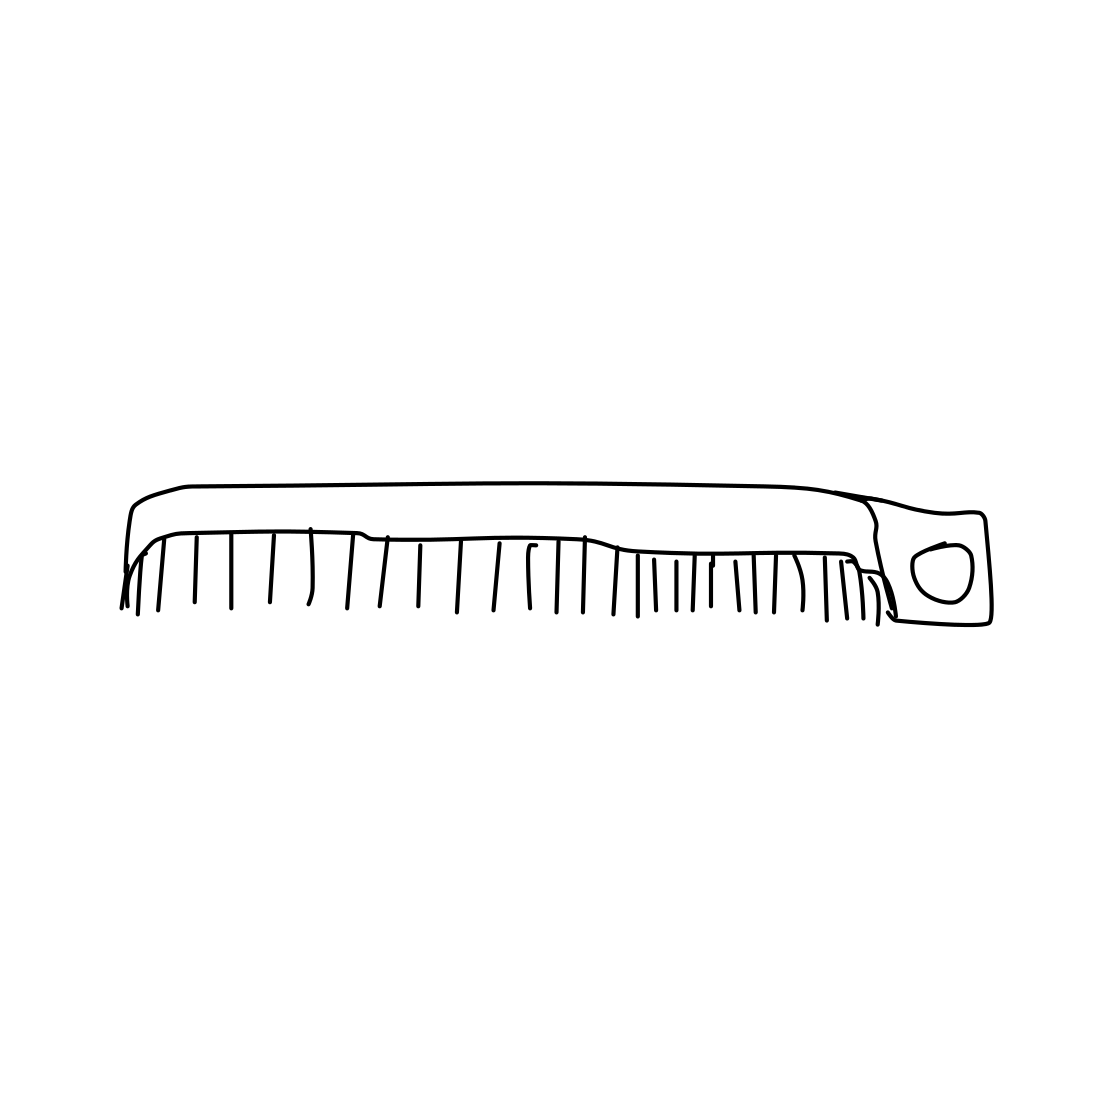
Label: comb